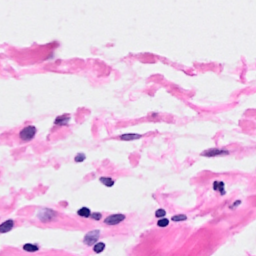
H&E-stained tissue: Breast